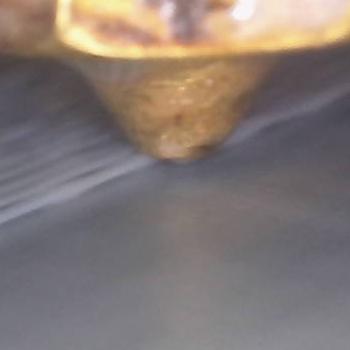
Flow rate: 39%